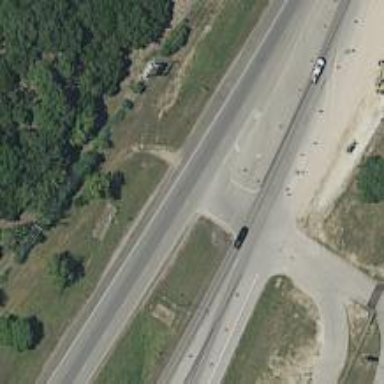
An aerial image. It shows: Trunk link highway.